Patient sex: M
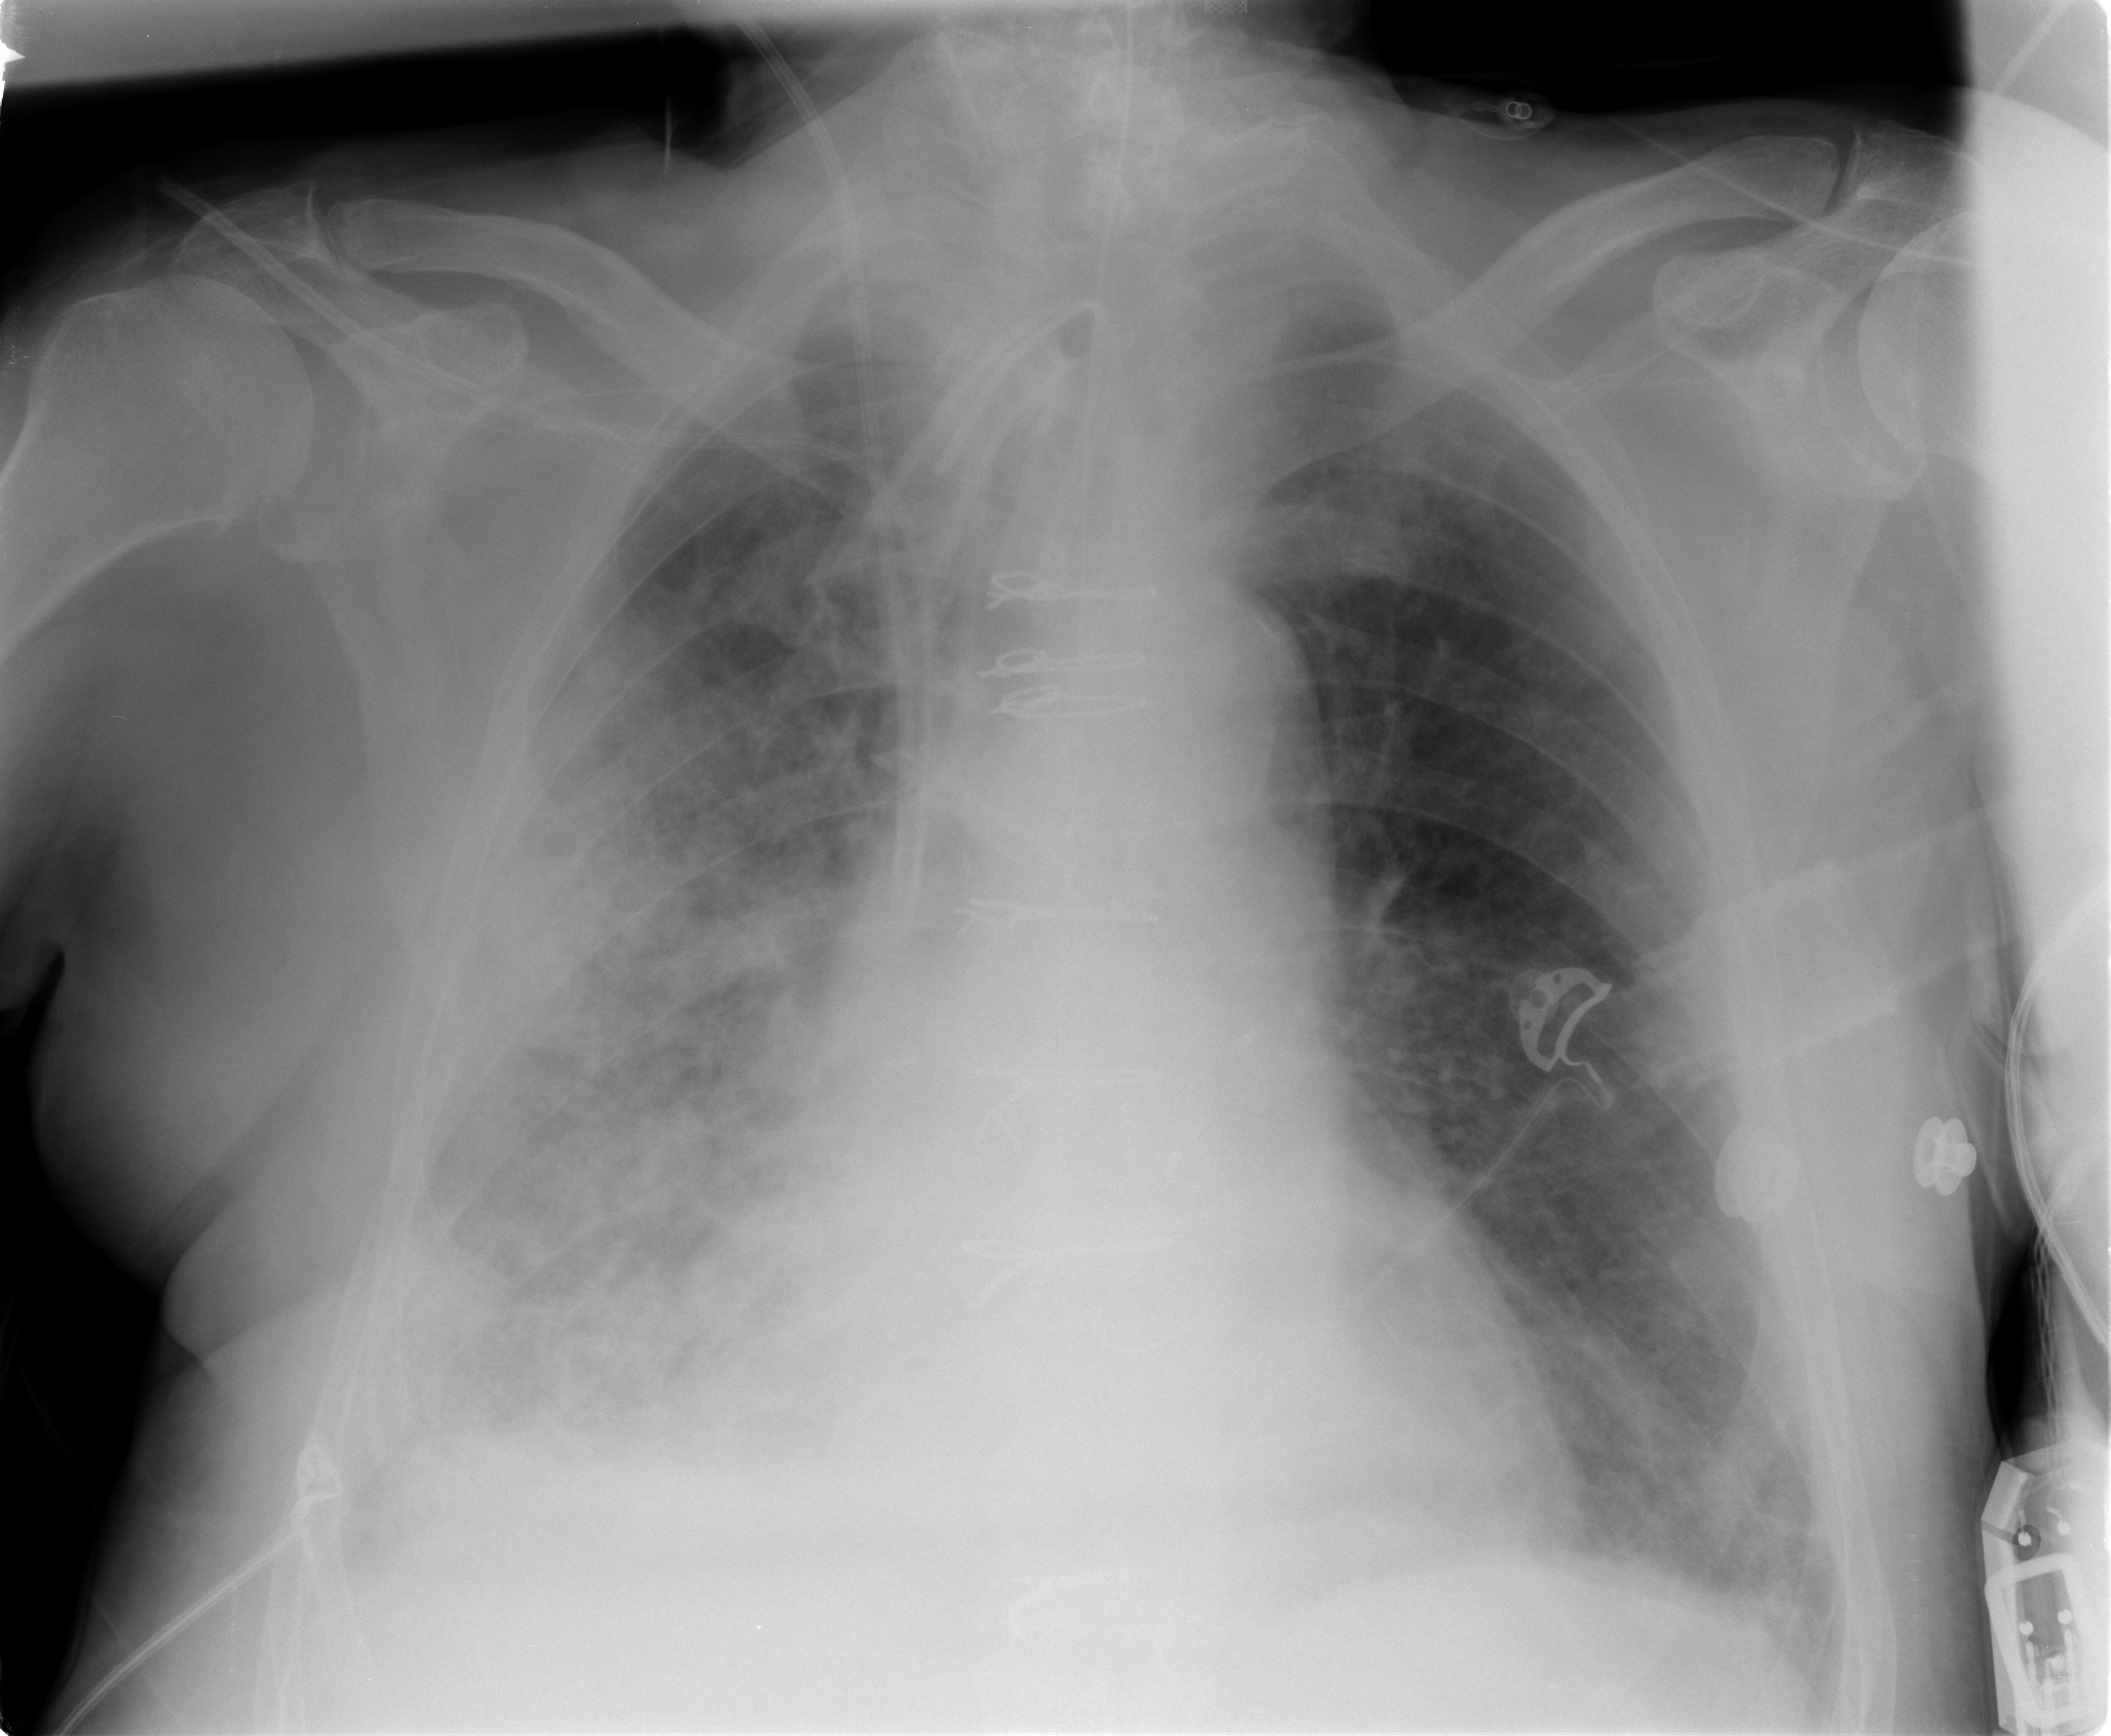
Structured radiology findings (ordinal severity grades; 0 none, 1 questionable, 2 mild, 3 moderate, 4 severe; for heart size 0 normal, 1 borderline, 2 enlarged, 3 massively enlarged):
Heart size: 1
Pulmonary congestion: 2
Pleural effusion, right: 2
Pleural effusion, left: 2
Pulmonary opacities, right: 4
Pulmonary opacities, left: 2
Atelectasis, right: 3
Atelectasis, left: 2